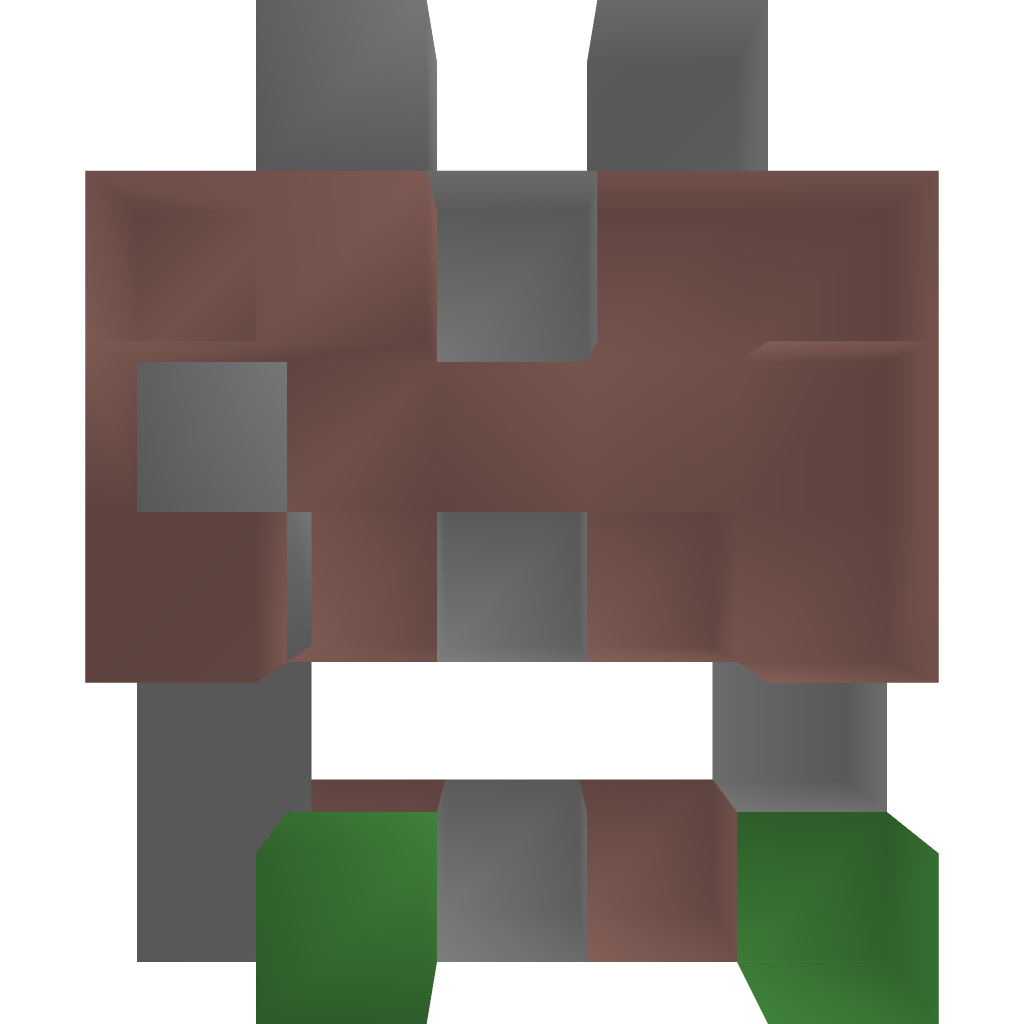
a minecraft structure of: Medieval Fisherman's House bad low quality